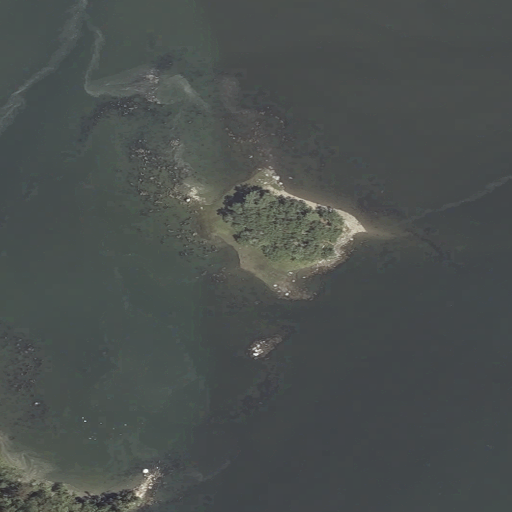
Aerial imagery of island in Maine named Aunt Mollie Island containing open water, herbaceous wetlands, and woody wetlands